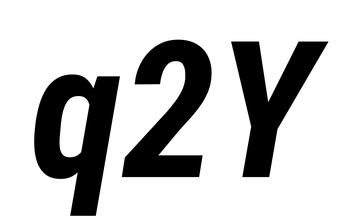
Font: Roboto-Italic_Condensed_Bold_Italic